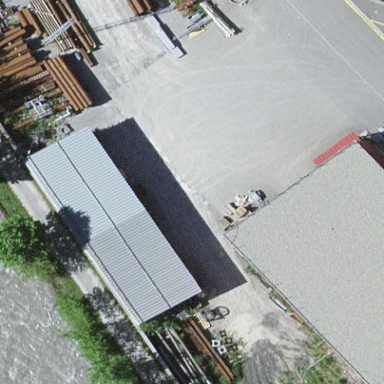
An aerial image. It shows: Industrial building.